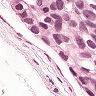
Metastatic tissue present: yes